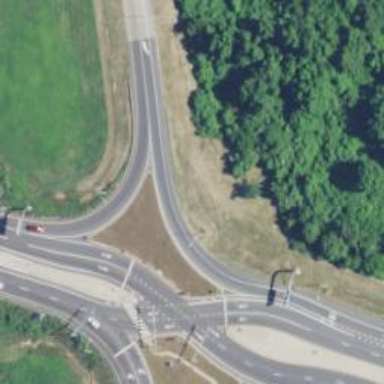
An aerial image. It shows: Motorway link at Diverging Diamond Interchange (DDI) junction.